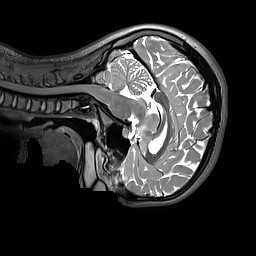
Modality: T2w
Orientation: sagittal
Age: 11
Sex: female
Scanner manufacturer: siemens
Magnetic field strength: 3 T
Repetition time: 3.2 s
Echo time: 0.408 s